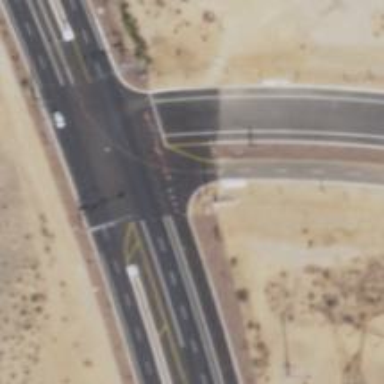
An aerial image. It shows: Solid stop line on the road marking.